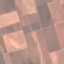
Land use / land cover class: AnnualCrop